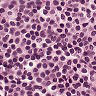
Metastatic tissue present: no